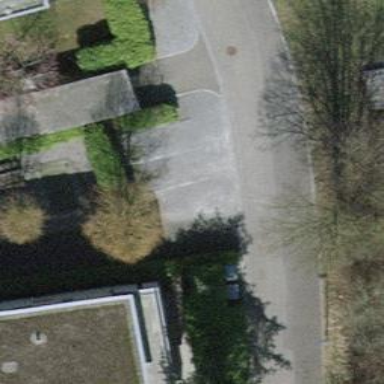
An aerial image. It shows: Parking area.